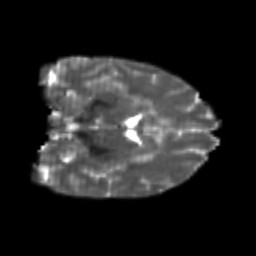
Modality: T2w
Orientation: coronal
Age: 23
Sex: female
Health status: healthy
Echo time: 0.074 s